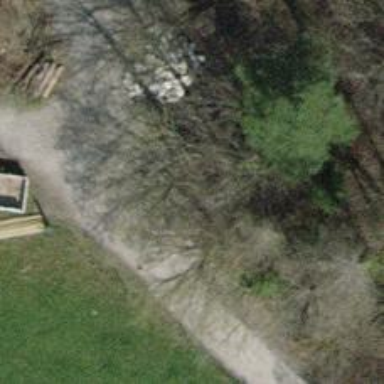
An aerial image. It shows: Bench for seating.